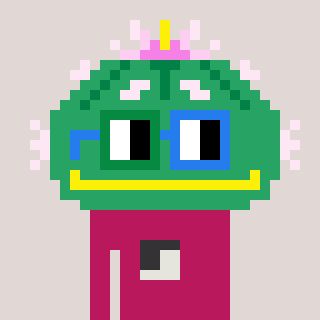
a pixel art character with square green and blue glasses, a peyote-shaped head and a darkpink-colored body on a warm background